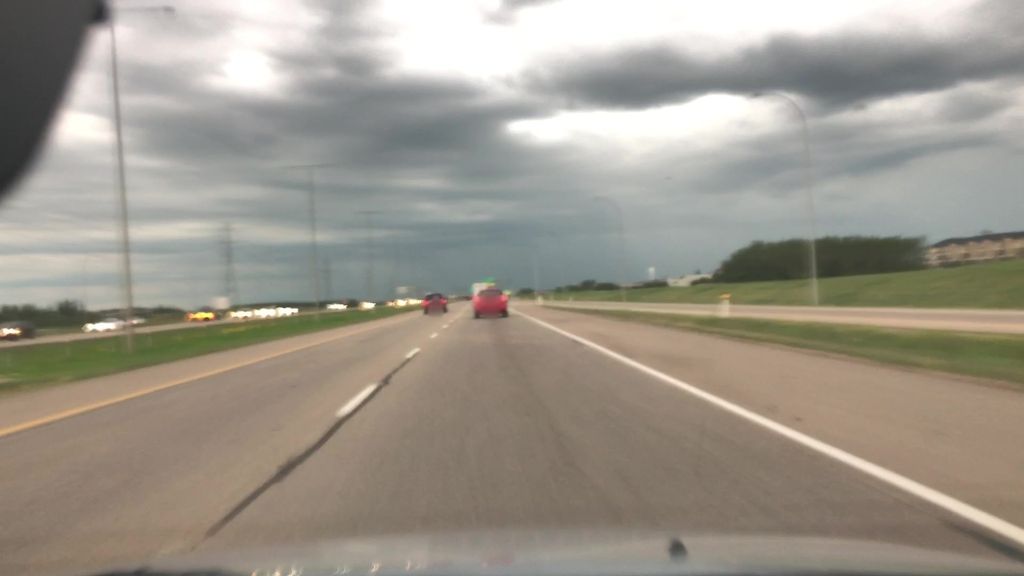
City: edmonton